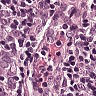
Metastatic tissue present: yes